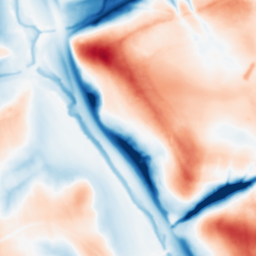
Category: multiscale
Decomposition family: dog
Decomposition parameters: sigma_low: 1
sigma_high: 20
Upsampling method: bspline
Upsampling parameters: scale: 8
Upsampling scale: 8